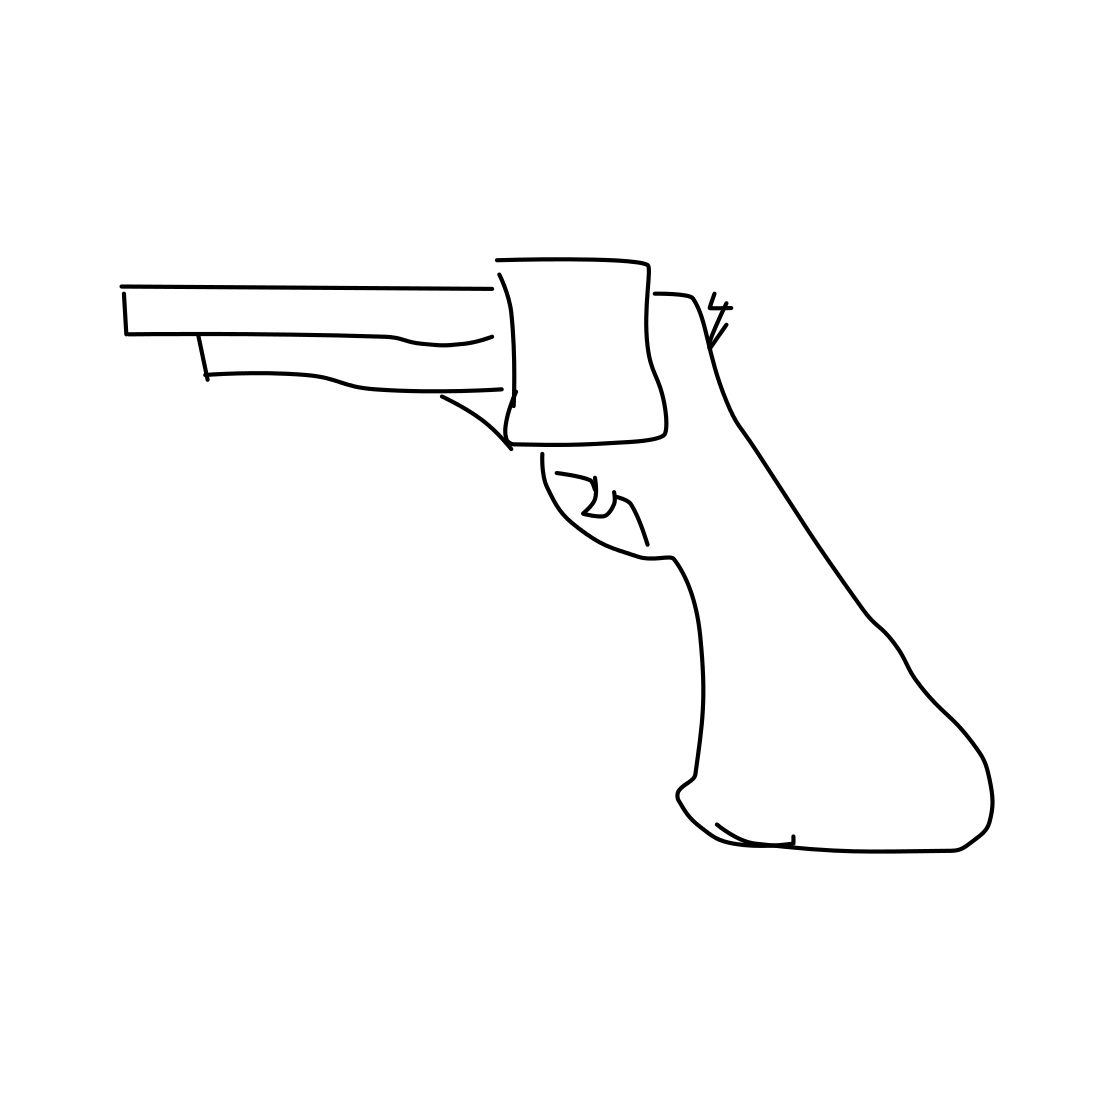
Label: revolver